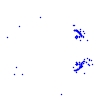
Particle: pion